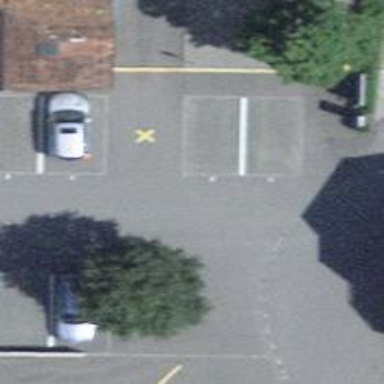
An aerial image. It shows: Parking area with sett surface.